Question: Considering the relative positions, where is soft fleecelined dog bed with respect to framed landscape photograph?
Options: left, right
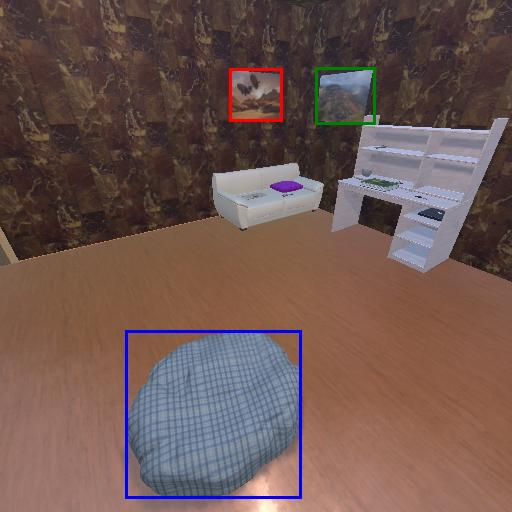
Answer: left